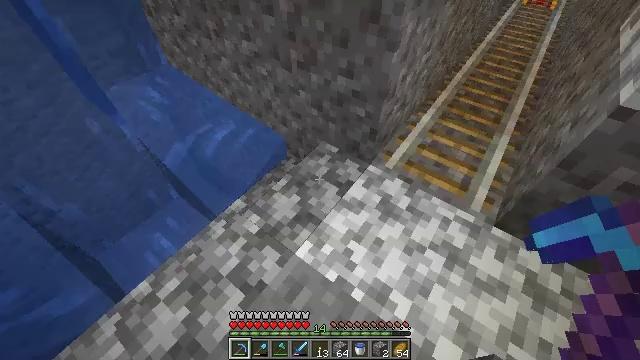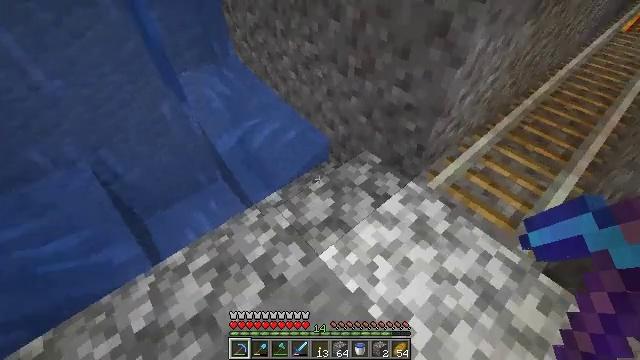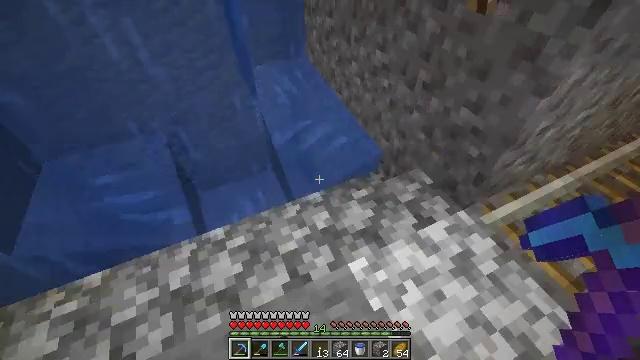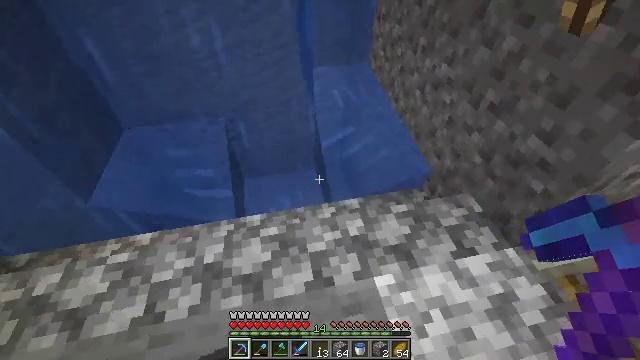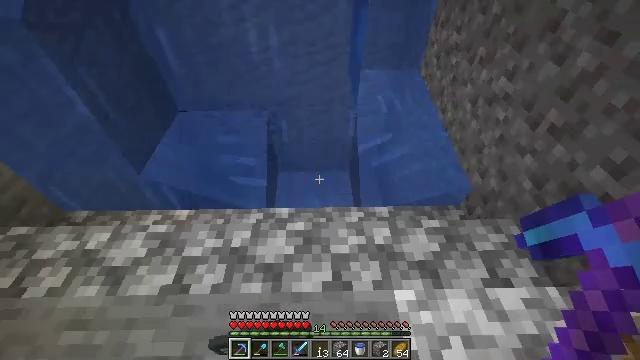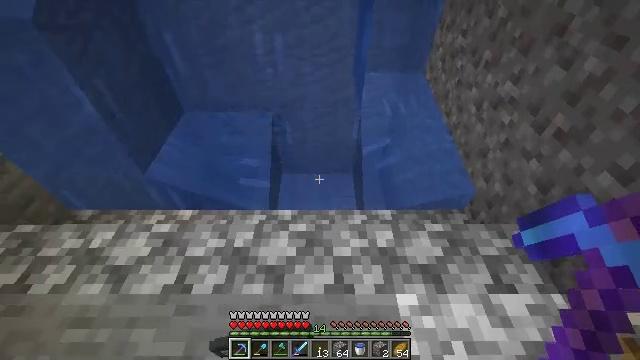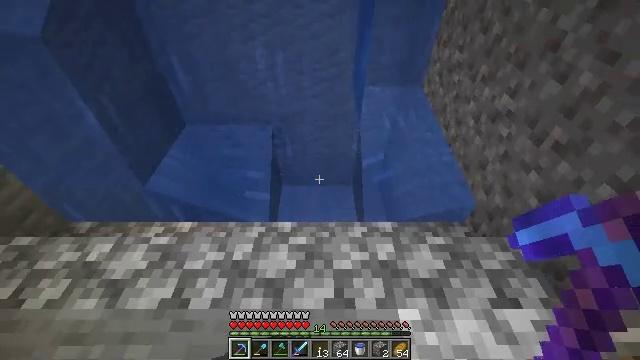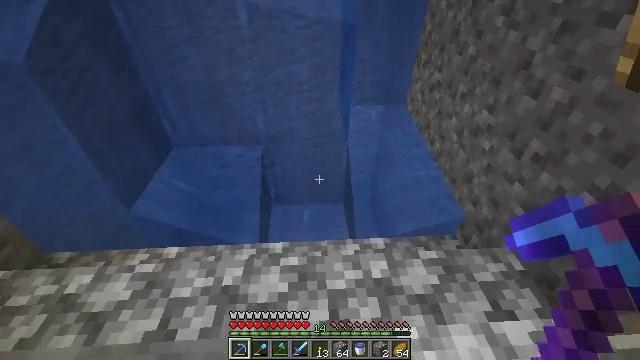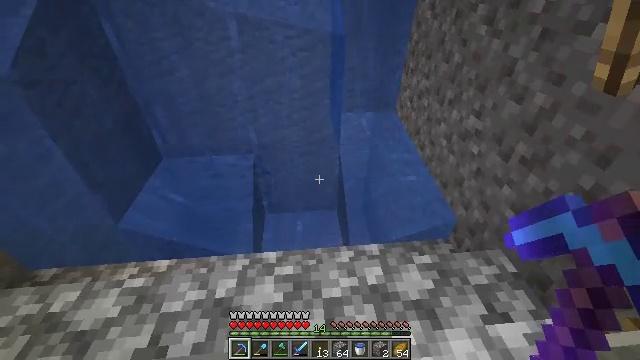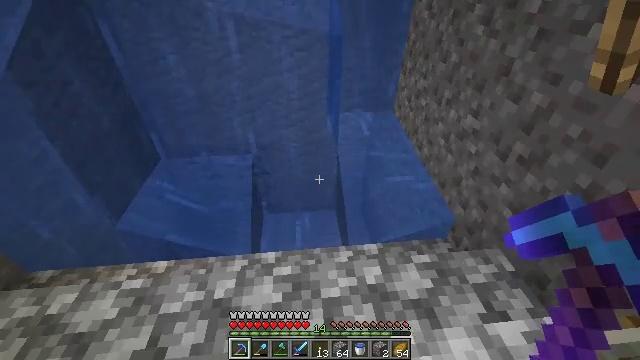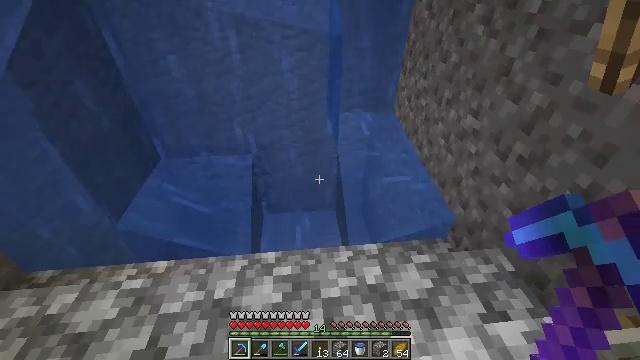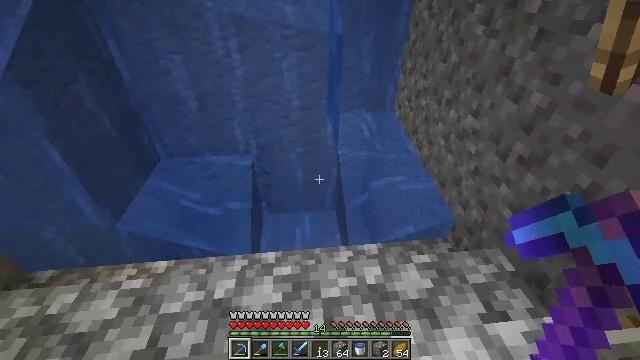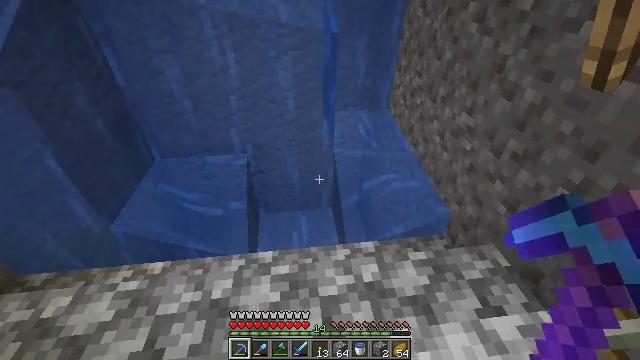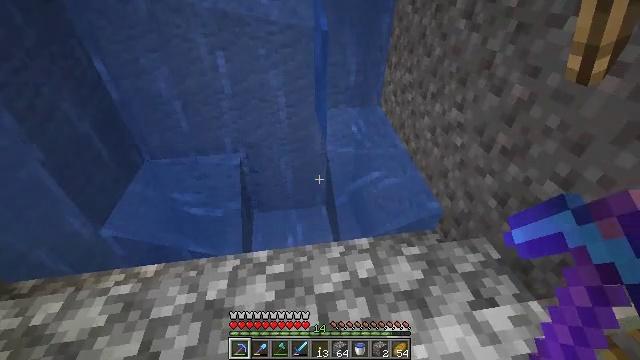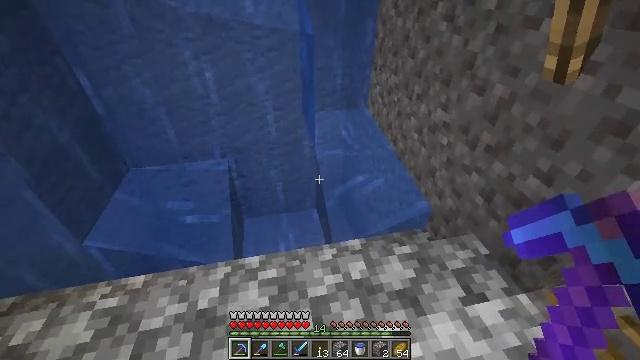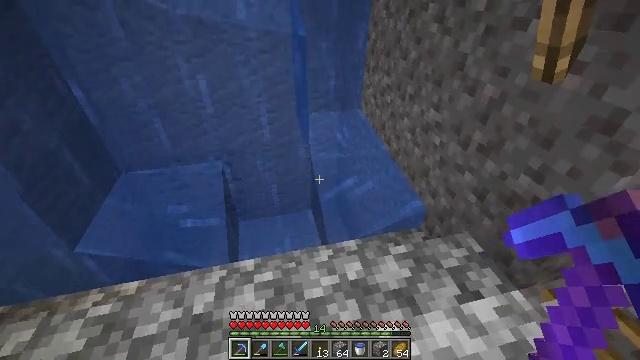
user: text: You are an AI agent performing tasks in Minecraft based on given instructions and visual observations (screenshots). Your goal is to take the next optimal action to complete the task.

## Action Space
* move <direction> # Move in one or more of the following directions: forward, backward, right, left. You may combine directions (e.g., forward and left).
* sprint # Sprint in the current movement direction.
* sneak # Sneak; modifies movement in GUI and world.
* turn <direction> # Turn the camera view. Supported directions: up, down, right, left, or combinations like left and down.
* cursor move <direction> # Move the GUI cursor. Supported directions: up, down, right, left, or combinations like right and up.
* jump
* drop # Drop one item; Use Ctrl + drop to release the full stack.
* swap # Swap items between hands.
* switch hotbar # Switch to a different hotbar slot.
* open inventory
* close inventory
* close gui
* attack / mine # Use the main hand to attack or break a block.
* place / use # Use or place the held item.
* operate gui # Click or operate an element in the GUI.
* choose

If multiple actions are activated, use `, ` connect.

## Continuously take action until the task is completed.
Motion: motion action
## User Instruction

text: Drop an iron nugget.
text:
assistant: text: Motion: turn left and up
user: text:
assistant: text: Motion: turn left and up
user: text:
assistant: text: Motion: turn left
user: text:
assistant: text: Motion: turn left
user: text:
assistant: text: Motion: turn left
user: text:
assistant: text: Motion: turn up
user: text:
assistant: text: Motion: turn right and up
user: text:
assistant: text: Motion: turn right and up
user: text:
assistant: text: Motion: no_op
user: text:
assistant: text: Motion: no_op
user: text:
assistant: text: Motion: no_op
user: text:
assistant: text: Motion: turn right
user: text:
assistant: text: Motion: turn right
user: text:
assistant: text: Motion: turn right
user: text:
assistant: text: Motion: turn right
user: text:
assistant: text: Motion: close inventory
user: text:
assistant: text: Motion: close inventory
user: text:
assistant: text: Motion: close inventory
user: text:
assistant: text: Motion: close inventory
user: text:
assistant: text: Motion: cursor move right, open gui
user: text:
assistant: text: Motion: cursor move right and down
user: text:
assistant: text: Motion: cursor move right and down
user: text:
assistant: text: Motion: cursor move right
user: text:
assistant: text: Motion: no_op
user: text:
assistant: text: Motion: no_op
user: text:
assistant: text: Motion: no_op
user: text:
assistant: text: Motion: no_op
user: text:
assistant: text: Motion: no_op
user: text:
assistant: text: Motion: no_op
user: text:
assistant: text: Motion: no_op